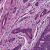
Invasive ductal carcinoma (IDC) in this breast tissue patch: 0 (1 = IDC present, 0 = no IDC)